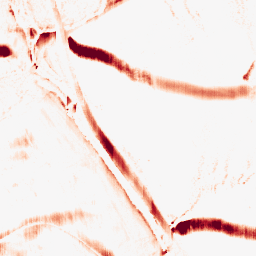
Category: morphological
Decomposition family: morphological_rect
Decomposition parameters: operation: opening
width: 5
height: 20
Upsampling method: sinc_hamming
Upsampling parameters: scale: 2
kernel_size: 8
Upsampling scale: 2